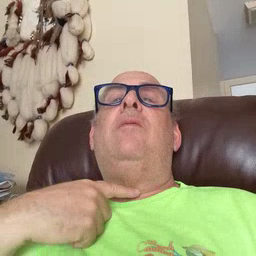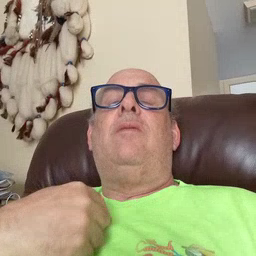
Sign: thirsty